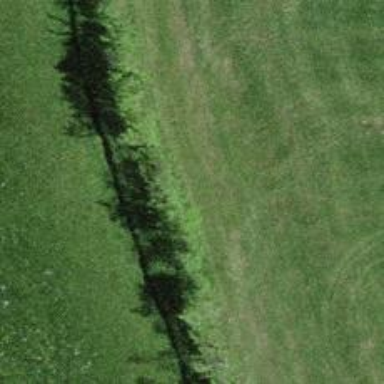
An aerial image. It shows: Ditch in the surroundings.